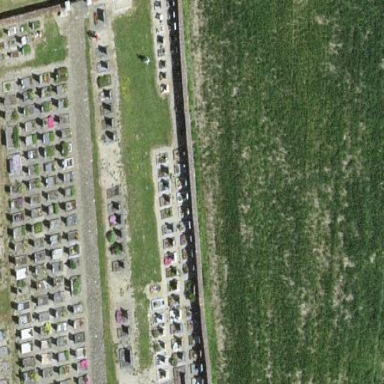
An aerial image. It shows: Cemetery.